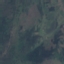
Land use / land cover class: HerbaceousVegetation